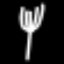
Label: fork